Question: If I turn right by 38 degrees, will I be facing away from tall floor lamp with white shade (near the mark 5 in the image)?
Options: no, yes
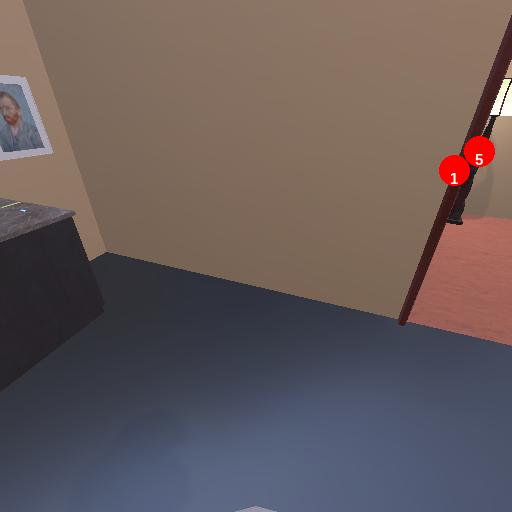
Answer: no